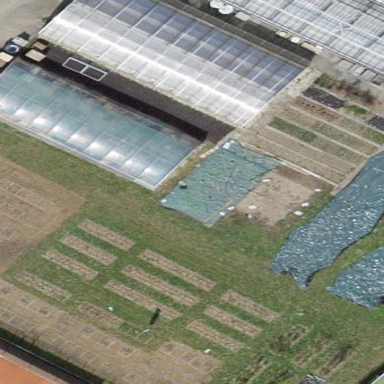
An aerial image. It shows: Greenhouse.